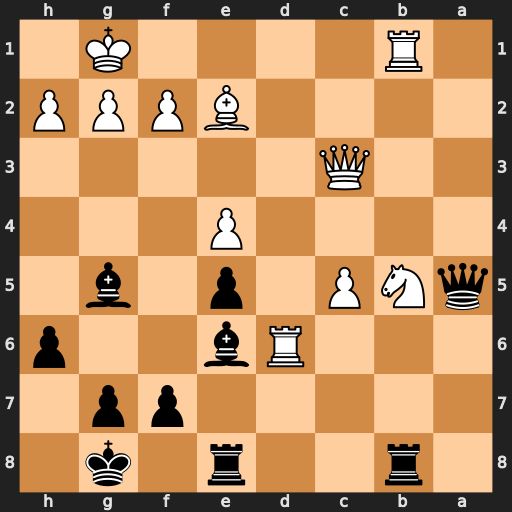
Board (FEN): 1r2r1k1/5pp1/3Rb2p/qNP1p1b1/4P3/2Q5/4BPPP/1R4K1
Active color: b
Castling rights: -
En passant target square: -
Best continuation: Rxb5 Qxa5 Rxa5